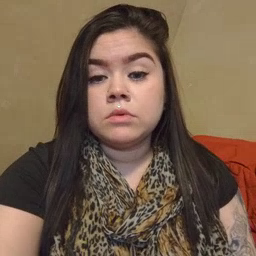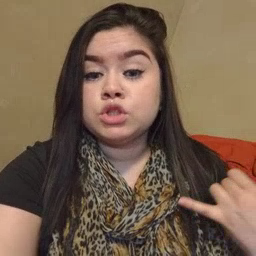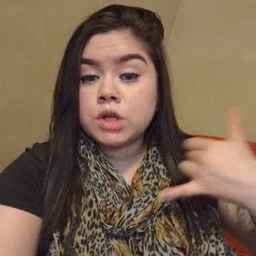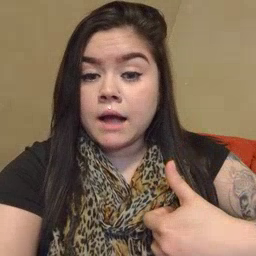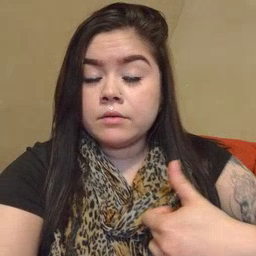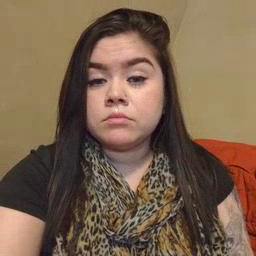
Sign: jacket